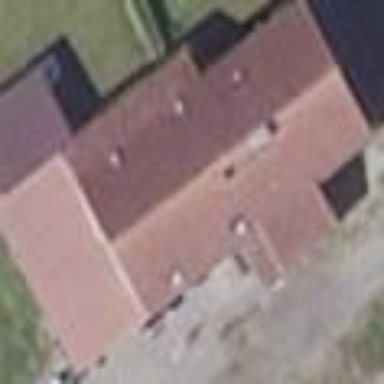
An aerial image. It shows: Simple house.